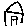
Label: house